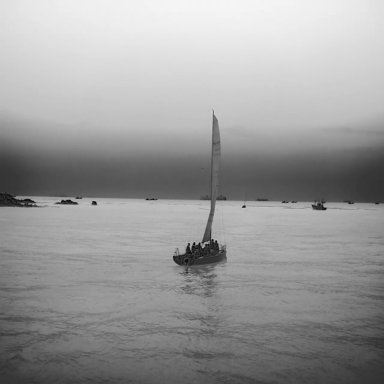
There are 12 objects shown in the infrared image, including two sailboats, nine bulk_carriers, and a fishing_boat.